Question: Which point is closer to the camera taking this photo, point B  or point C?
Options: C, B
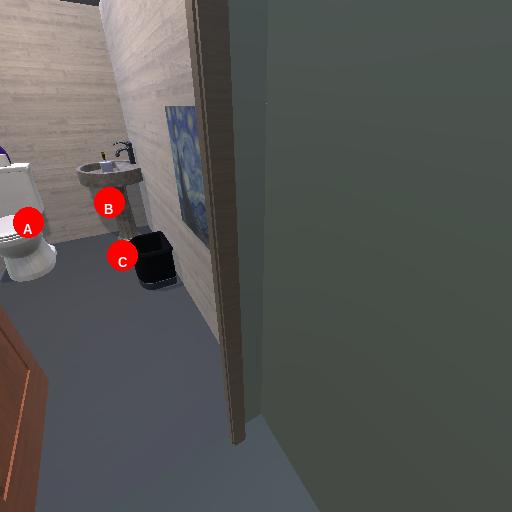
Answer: C